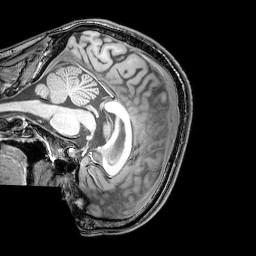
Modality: T1w
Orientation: sagittal
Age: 26
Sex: male
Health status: healthy
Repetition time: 0.081 s
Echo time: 0.037 s